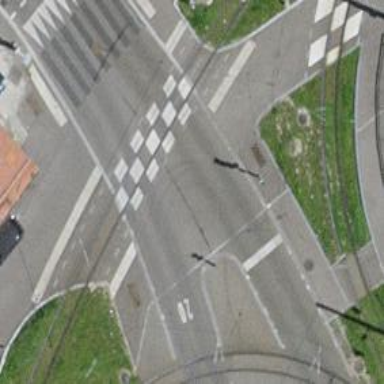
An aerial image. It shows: Tram level crossing on railway.